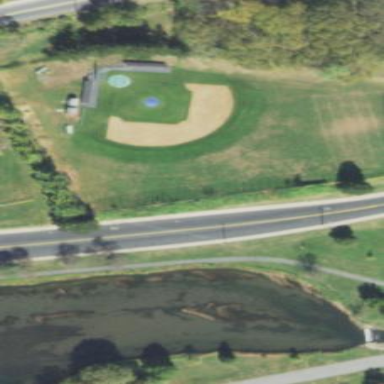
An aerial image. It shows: Baseball pitch for leisure land activities.